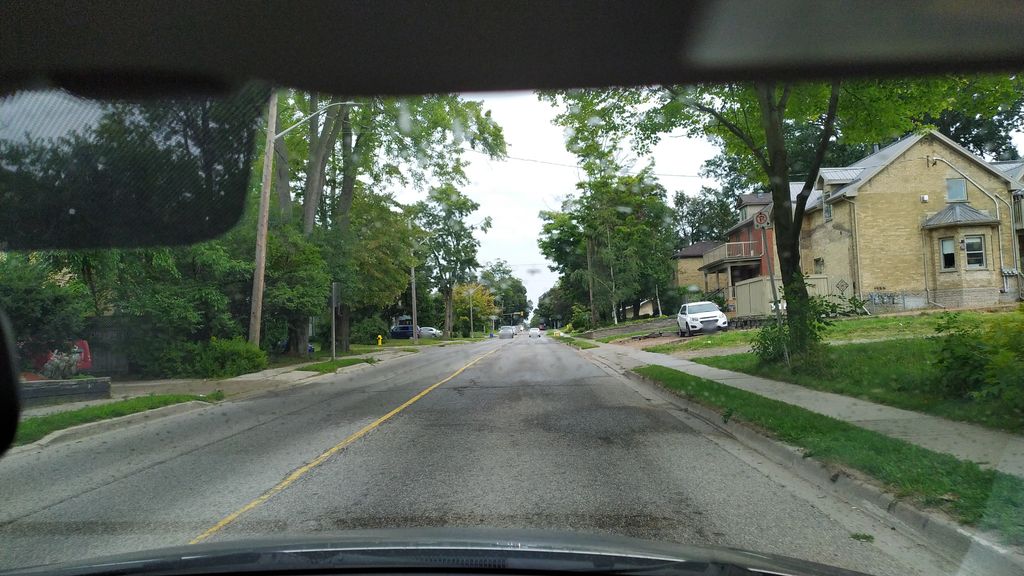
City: kitchener-waterloo